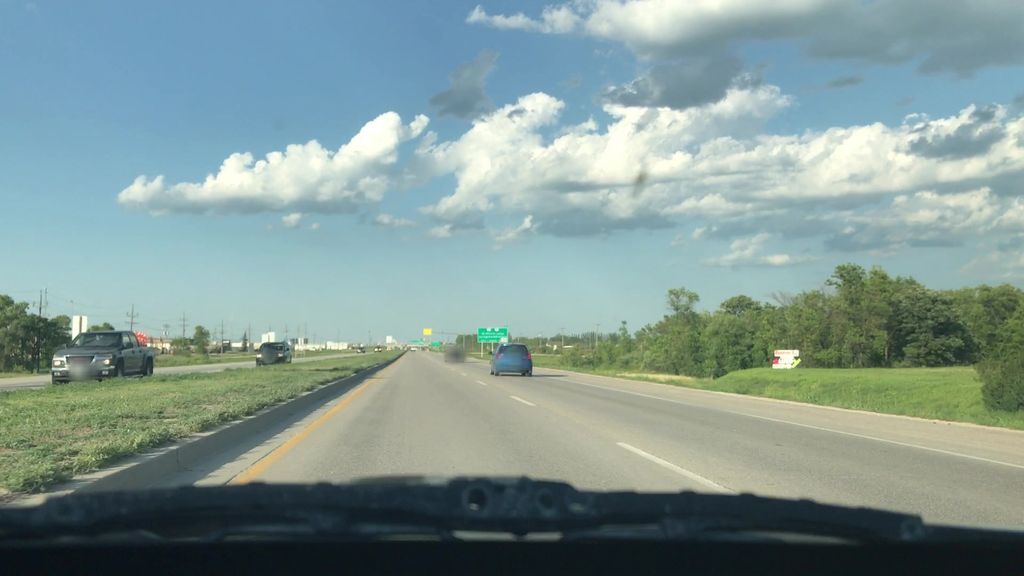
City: winnipeg